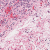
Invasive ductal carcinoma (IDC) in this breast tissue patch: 1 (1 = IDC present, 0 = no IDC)